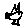
Label: bird